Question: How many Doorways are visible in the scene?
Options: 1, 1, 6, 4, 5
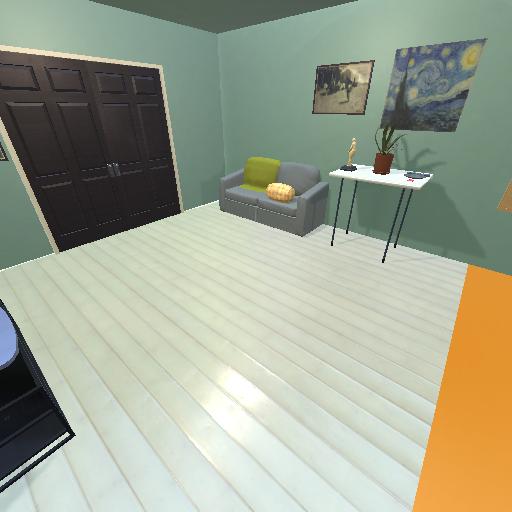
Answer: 1